Interaction volume radius: 10 \u00c5
Interaction volume height: 30 \u00c5
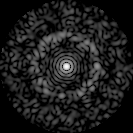
Disorder parameter: 0.8565